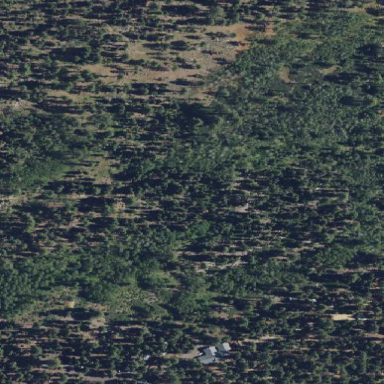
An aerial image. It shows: Mixed forest with variety of leaf types and cycles.